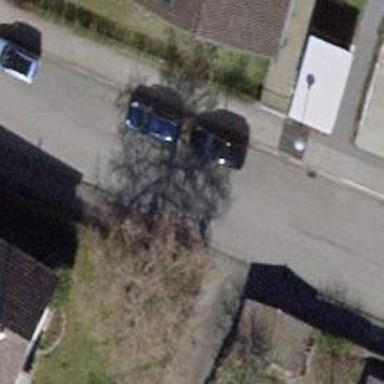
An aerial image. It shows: Residential road with asphalt surface. There are sidewalks on both sides of the road.